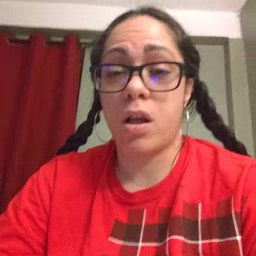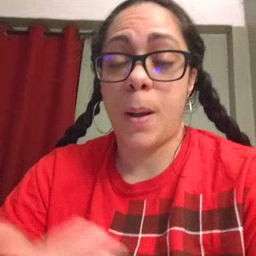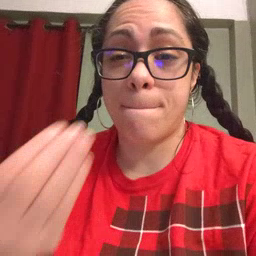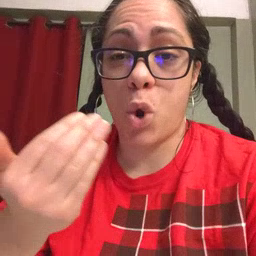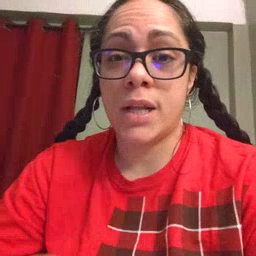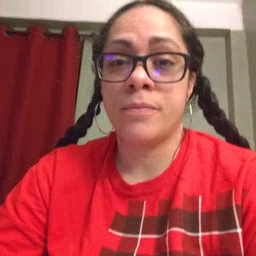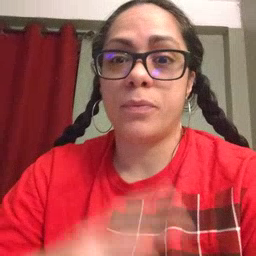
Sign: morning